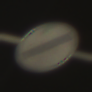
Verkehrszeichen: EndeSaemtlicherBegrenzungen
Umgebung: Outdoor, Suburban
Tageszeit: SunriseSunset
Wetter: Clear
Licht: Natural
Jahreszeit: NotSpecified
Kontrast: HighContrast